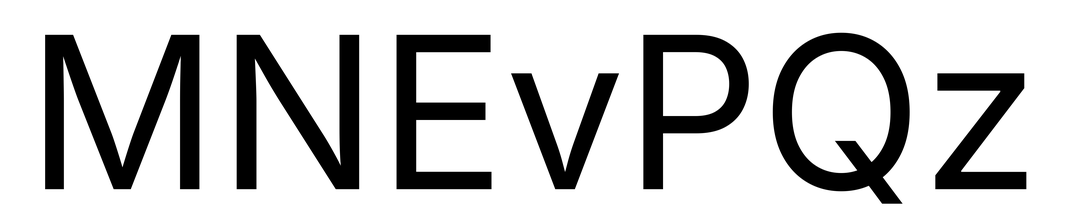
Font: Inter_Regular